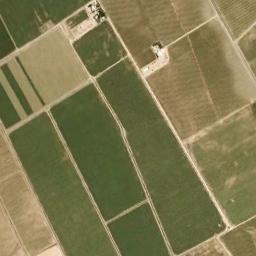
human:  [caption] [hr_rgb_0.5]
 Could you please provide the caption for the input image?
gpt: Many neatly arranged dark green, light green, Tan mixed rectangular farmlands of different sizes .

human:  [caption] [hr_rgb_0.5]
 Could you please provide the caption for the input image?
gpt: There are several dirt roads between the rectangular farmlands .

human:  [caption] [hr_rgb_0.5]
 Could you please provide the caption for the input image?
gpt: There are some light green and bare rectangular farmland .

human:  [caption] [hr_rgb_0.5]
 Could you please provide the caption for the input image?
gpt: Several rectangular farmlands of different sizes are arranged in neat rows .

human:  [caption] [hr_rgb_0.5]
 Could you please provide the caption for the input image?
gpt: There are some green rectangular farmlands and yellow ones .